Field crop: maize
Growth stage: 1
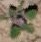
Species: chenopodium